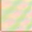
Piece: xx